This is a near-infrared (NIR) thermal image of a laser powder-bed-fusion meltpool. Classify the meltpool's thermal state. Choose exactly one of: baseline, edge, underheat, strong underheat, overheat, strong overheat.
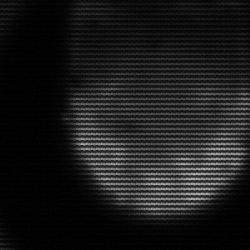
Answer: edge